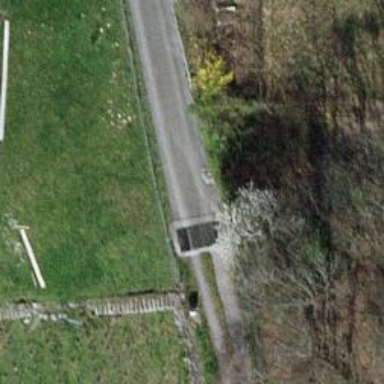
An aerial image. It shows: Cattle grid.